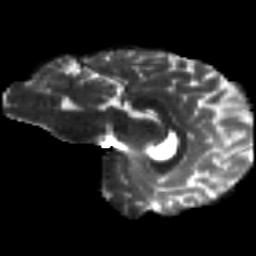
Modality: T2w
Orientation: sagittal
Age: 29
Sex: male
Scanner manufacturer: siemens
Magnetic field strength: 3 T
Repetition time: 8.8 s
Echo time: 0.085 s